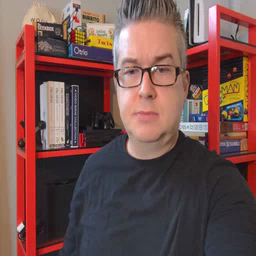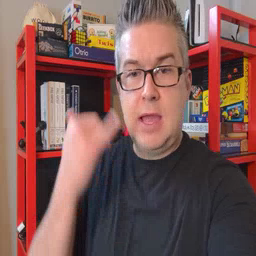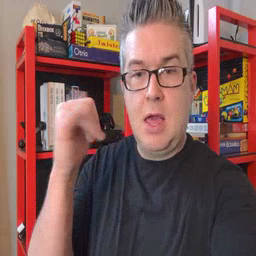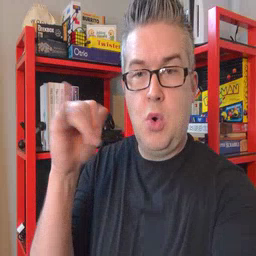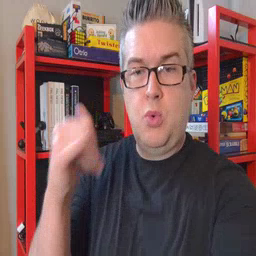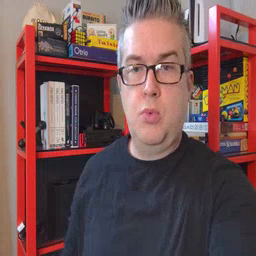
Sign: yellow